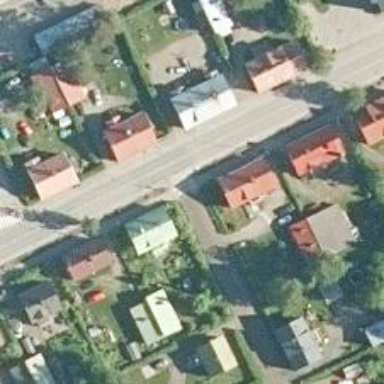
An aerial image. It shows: Residential road.